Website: slack
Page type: payment
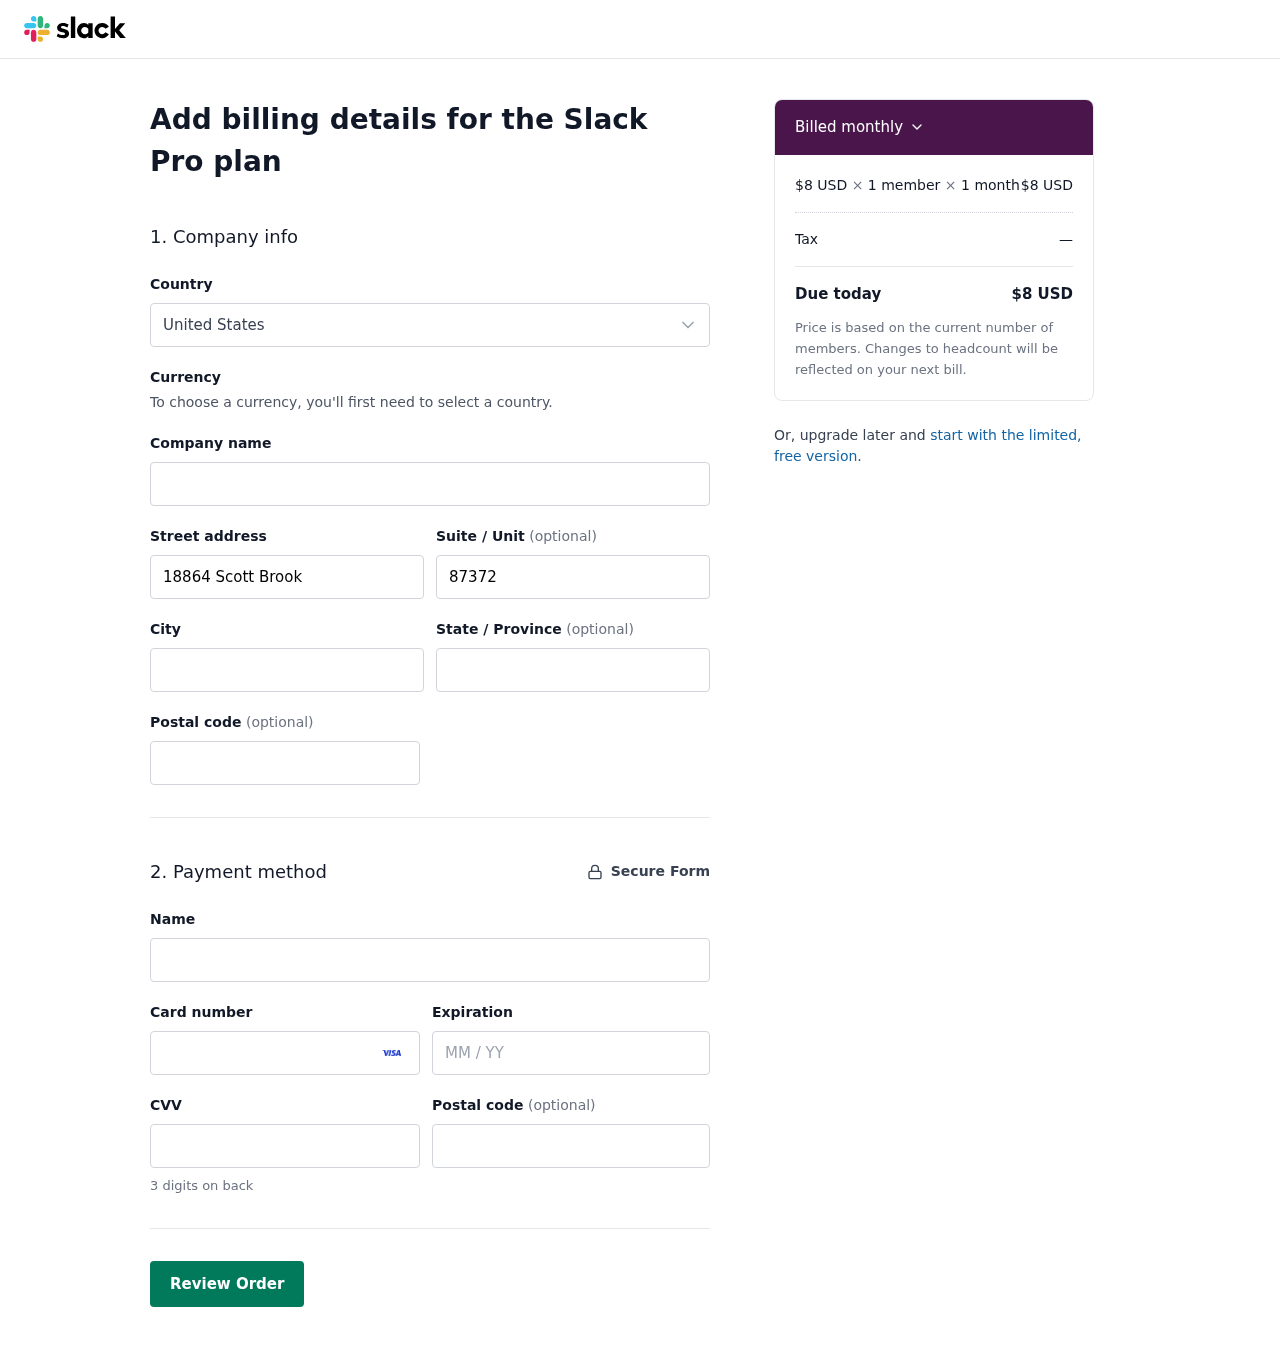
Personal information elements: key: PII_COUNTRY
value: United States
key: PII_STREET
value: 18864 Scott Brook
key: PII_STREET2
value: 87372 Thompson Rest
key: PII_CITY
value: South Meredithmouth
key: PII_STATE
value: Iowa
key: PII_POSTCODE
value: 26480
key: PII_FULLNAME
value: Jennifer Hernandez
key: PII_CARD_NUMBER
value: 4703 6907 3907 7030
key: PII_CARD_EXPIRY
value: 12/26
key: PII_CARD_CVV
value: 533
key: PII_POSTCODE2
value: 14831
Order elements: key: ORDER_PRICE_PER_MEMBER
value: $8 USD
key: ORDER_NUM_MEMBERS
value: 1 member
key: ORDER_NUM_MONTHS
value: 1 month
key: ORDER_SUBTOTAL
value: $8 USD
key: ORDER_TAX
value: —
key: ORDER_TOTAL
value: $8 USD